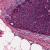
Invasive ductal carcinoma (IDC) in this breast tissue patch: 0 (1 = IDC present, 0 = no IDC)